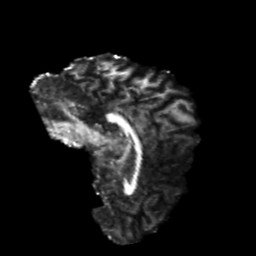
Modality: FA
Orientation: sagittal
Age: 20
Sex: female
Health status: healthy
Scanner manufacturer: philips
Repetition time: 7.393 s
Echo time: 0.08599 s